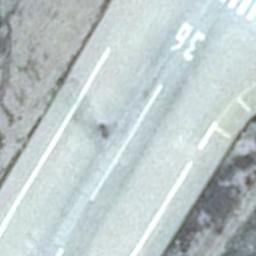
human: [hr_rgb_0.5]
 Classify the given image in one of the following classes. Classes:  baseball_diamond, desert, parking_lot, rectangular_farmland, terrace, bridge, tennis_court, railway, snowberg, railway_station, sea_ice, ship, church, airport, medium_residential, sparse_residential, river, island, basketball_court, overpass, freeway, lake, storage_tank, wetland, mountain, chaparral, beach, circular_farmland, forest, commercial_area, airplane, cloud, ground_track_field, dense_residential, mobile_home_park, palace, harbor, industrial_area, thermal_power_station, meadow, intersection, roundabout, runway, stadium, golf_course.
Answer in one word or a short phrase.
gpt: runway